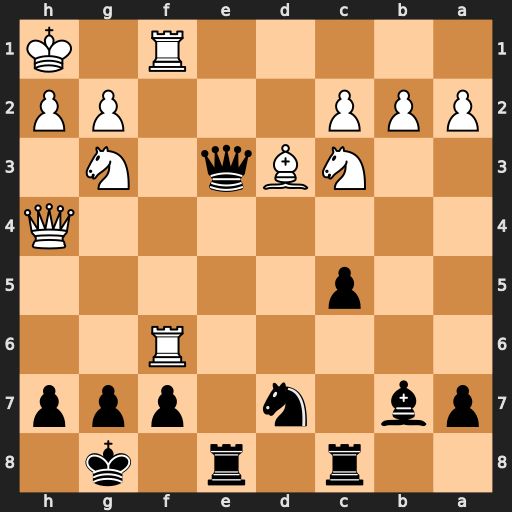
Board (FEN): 2r1r1k1/pb1n1ppp/5R2/2p5/7Q/2NBq1N1/PPP3PP/5R1K
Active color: b
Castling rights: -
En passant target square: -
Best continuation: Nxf6 Rxf6 gxf6 Qxh7+ Kf8 Qh8+ Ke7 Nf5+ Kd7 Nxe3 Rxh8